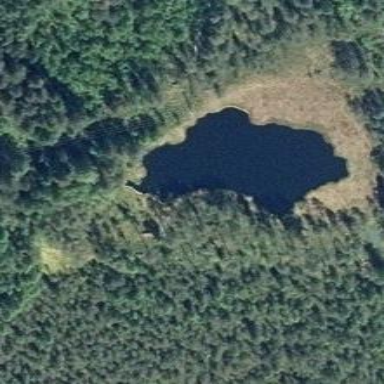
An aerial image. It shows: Serene lake.